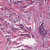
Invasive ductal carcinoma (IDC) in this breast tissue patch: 1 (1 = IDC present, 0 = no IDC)